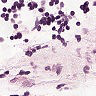
Metastatic tissue present: no